Field crop: tomato
Growth stage: 1
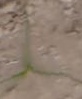
Species: cyperus